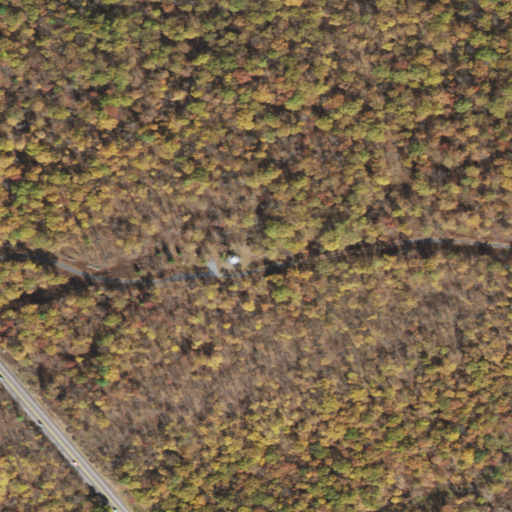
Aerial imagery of mountain in Pennsylvania named Dry Land Hill containing deciduous forest, low intensity development, and open development